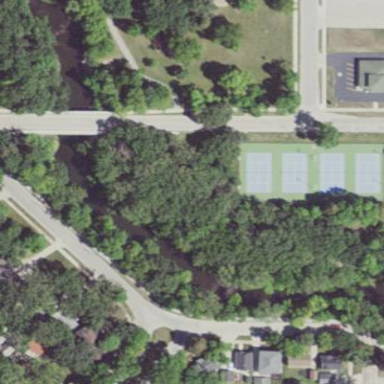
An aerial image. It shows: Park.